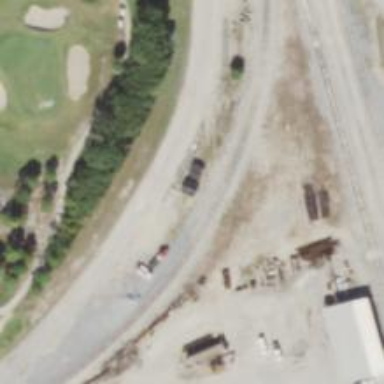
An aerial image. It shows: Railway yard in service.